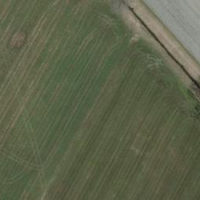
EUNIS habitat code: 52
Species observed at this site:
Katha depressa
Acronicta psi
Mythimna conigera
Craniophora ligustri
Acronicta euphorbiae
Agrotis ipsilon
Anaplectoides prasina